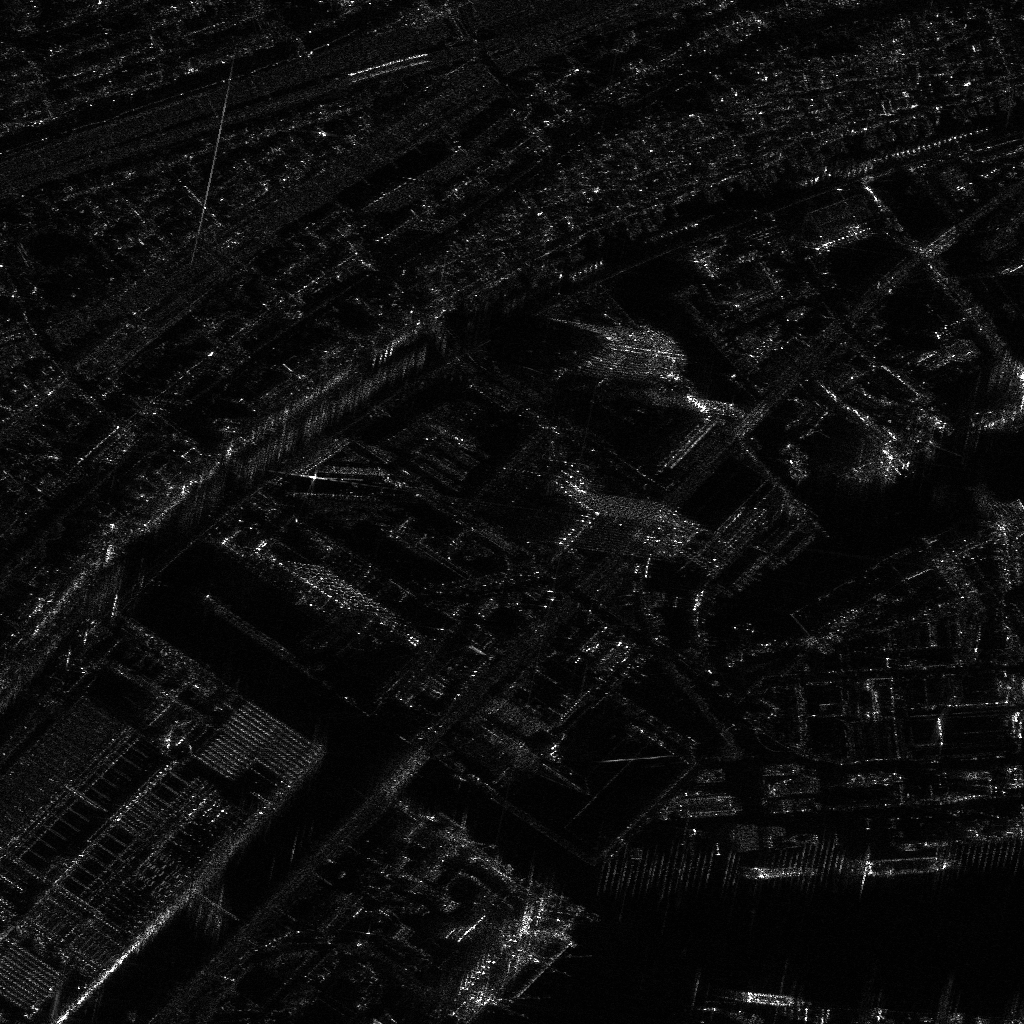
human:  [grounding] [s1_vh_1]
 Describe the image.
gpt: In the satellite image, there is  <ref>2 medium container </ref> <box>[[74, 94, 76, 100, 90], [75, 81, 77, 89, 90]]</box> located at bottom right,  <ref>1 medium dredger </ref> <box>[[86, 79, 89, 88, 90]]</box> located at bottom right.